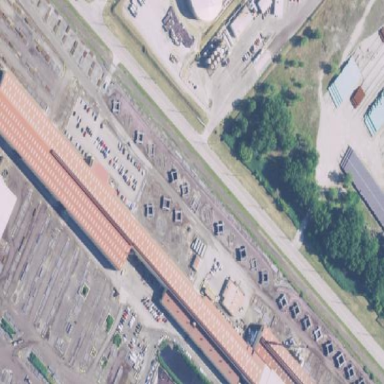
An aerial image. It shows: Industrial building.